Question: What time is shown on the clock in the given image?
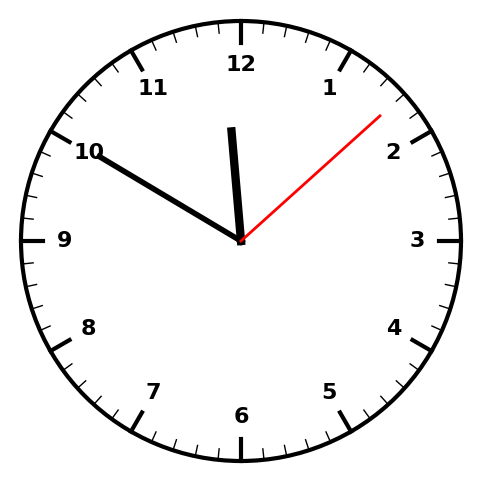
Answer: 11:50:08